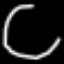
Label: octagon